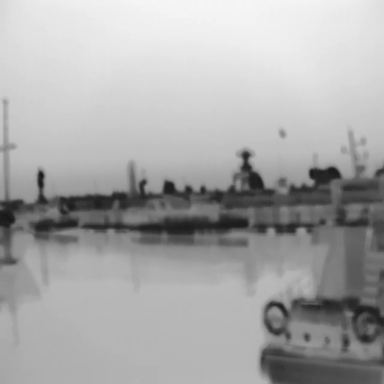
There are three objects shown in the infrared image, including two canoes, and a bulk_carrier.